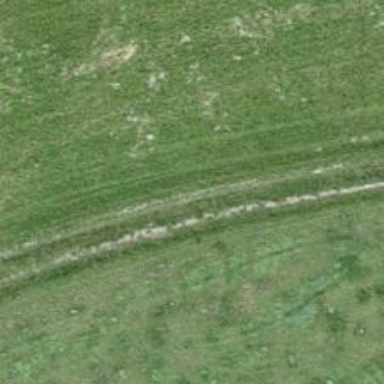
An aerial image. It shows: Grassy path.